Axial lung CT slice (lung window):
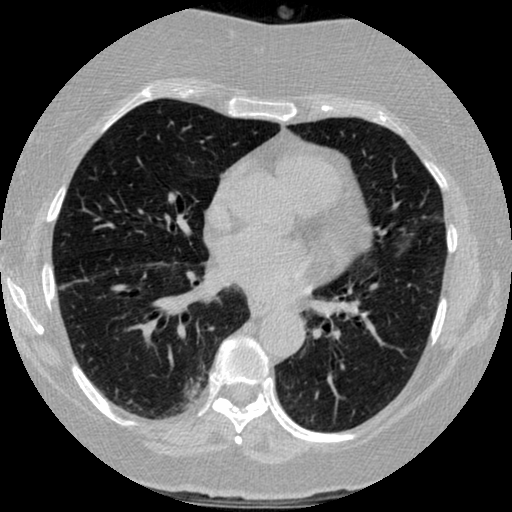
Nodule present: no